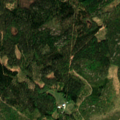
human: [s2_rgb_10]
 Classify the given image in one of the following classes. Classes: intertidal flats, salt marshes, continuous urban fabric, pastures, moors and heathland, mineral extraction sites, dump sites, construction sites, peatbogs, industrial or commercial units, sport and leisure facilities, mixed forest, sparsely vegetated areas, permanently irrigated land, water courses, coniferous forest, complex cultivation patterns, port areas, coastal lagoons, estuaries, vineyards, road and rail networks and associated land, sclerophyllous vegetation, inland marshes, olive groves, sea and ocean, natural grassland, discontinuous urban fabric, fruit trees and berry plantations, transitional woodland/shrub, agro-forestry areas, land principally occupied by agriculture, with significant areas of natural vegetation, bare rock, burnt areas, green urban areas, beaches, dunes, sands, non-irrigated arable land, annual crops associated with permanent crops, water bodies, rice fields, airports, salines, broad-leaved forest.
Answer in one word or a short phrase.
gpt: coniferous forest, mixed forest, transitional woodland/shrub